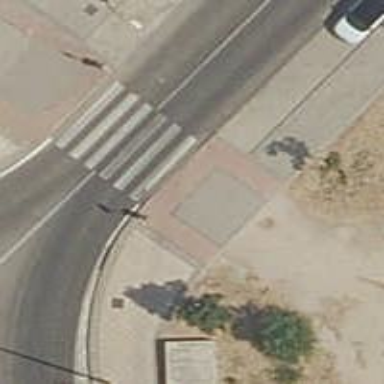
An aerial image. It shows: Pedestrian crossing with zebra markings on the footway.